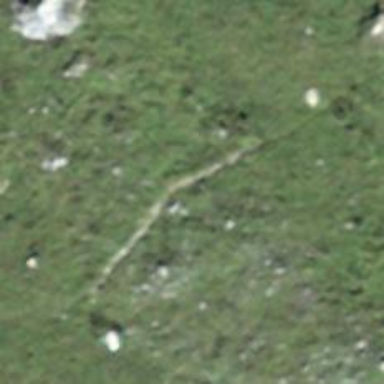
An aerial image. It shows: Path on the ground.